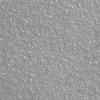
Atmospheric dust classification: not_dusty